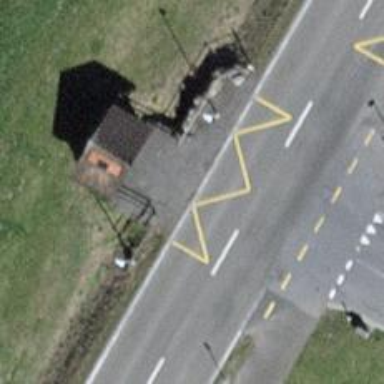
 serving as platform for public transportation."